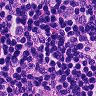
Metastatic tissue present: yes